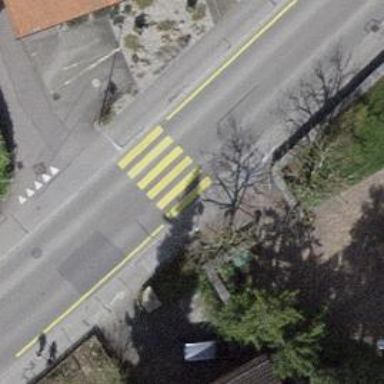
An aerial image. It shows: Marked zebra crossing on the road.